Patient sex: M
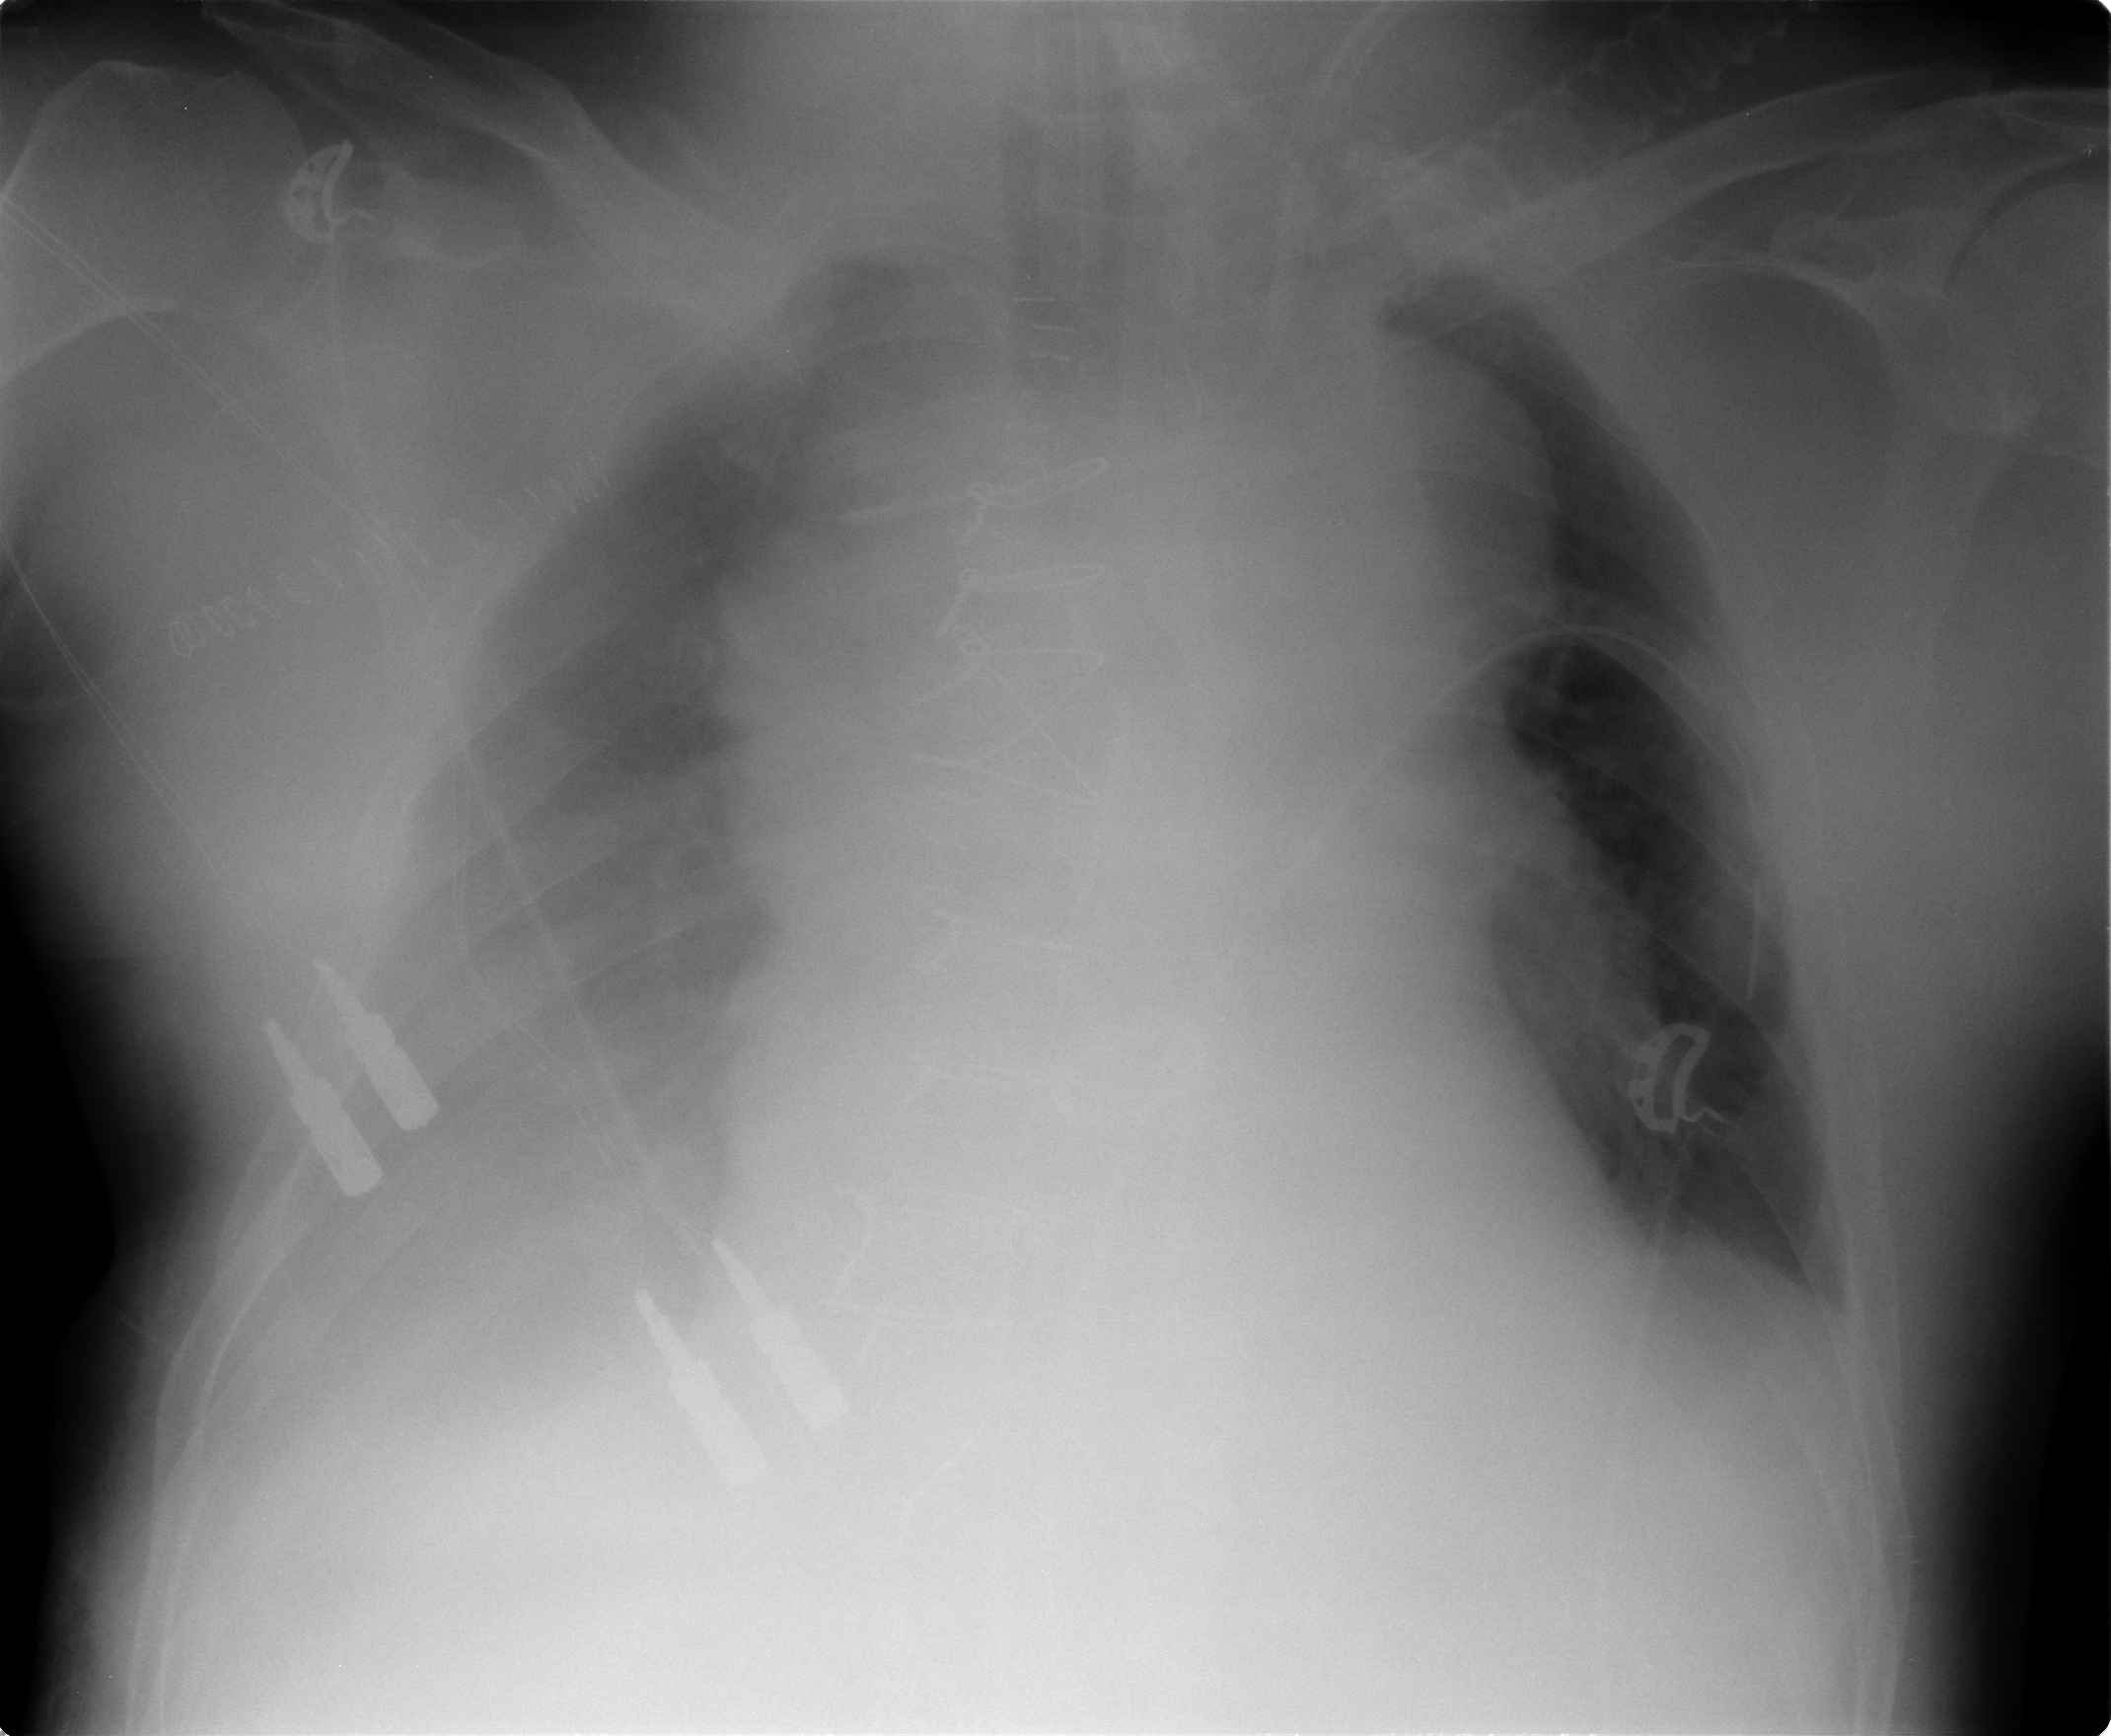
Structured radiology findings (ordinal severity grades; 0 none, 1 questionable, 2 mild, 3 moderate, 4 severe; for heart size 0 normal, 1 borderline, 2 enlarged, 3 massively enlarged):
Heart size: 2
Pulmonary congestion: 2
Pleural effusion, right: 2
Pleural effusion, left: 1
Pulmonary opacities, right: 0
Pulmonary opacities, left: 0
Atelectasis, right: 2
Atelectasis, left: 0